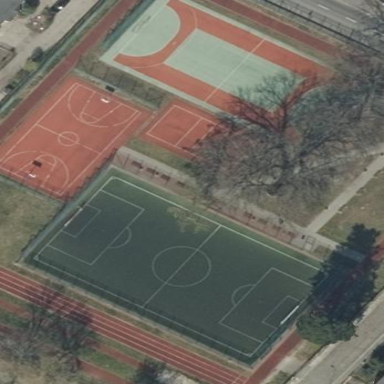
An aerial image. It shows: Sports center with multiple sports facilities.